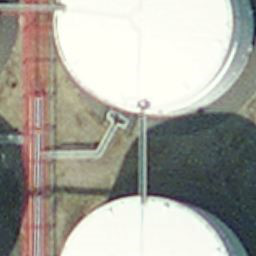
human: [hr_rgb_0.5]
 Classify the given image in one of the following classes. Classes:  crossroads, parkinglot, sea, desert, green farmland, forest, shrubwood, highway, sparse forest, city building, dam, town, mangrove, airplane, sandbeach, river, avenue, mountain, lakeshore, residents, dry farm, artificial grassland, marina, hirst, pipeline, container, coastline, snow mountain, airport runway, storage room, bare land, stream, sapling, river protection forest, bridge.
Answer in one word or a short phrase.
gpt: storage room